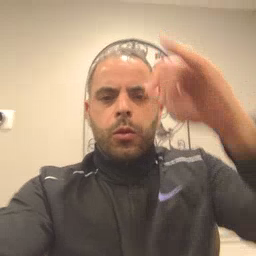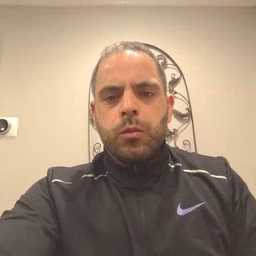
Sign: dry